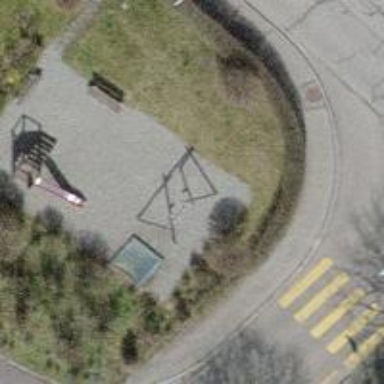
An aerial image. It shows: Playground featuring swings.